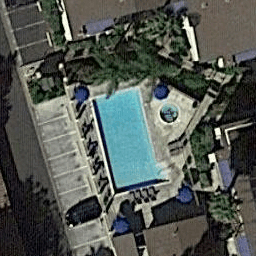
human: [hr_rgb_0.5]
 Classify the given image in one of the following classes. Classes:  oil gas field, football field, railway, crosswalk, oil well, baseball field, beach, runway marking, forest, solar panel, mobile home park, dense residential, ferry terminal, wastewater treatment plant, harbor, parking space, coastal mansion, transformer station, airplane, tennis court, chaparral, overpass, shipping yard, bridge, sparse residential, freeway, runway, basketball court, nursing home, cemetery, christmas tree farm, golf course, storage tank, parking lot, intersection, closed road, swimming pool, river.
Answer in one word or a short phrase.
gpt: swimming pool